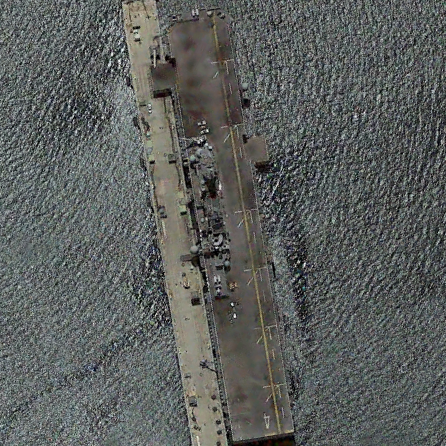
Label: assault